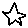
Label: star